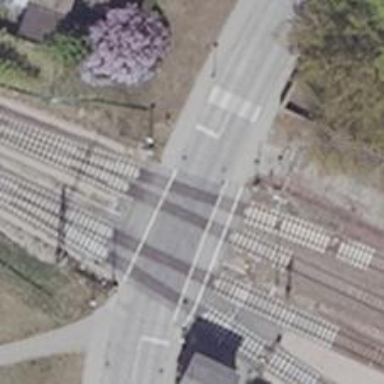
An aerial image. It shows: Level crossing along the railway.